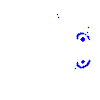
Particle: kaon